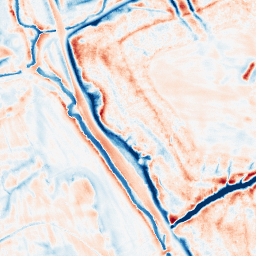
Category: edge_preserving
Decomposition family: bilateral
Decomposition parameters: d: 21
sigma_color: 100
sigma_space: 25
Upsampling method: lanczos
Upsampling parameters: scale: 8
Upsampling scale: 8